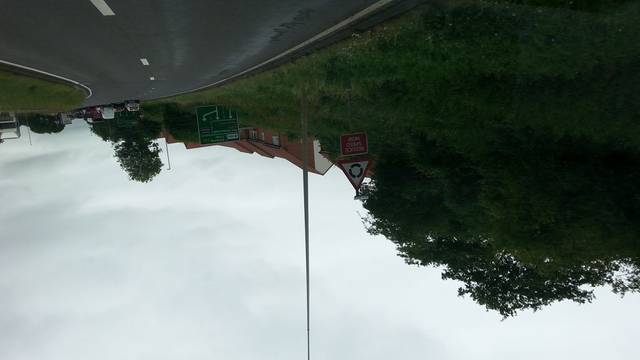
Region: United Kingdom
Coordinates: 52.274, -0.8467